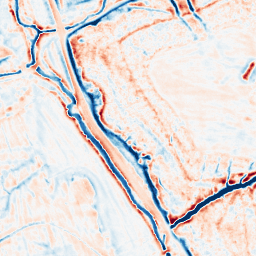
Category: edge_preserving
Decomposition family: bilateral
Decomposition parameters: d: 15
sigma_color: 100
sigma_space: 75
Upsampling method: cubic_mitchell
Upsampling parameters: scale: 2
Upsampling scale: 2